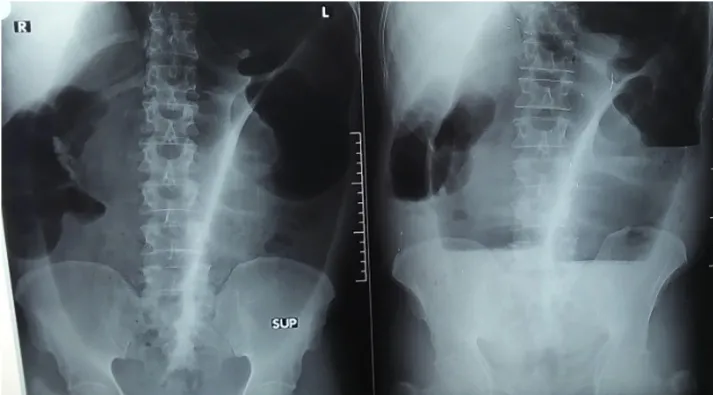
Erect and supine plain abdominal X-rays.
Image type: radiology (x_ray)